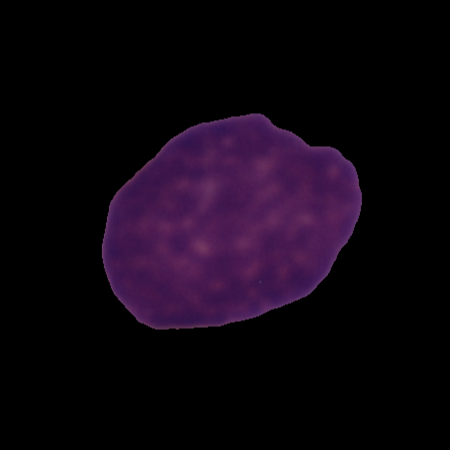
Label: cancer